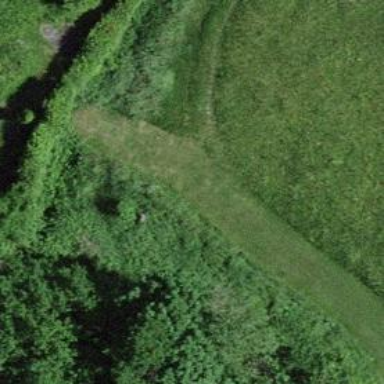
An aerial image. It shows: Ditch serving as waterway.